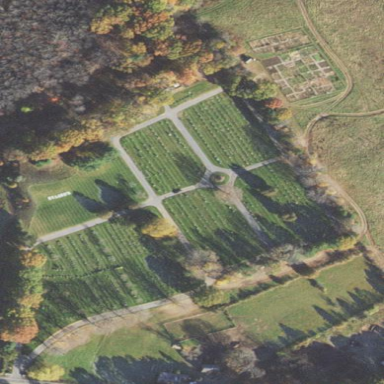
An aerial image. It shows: Cemetery.